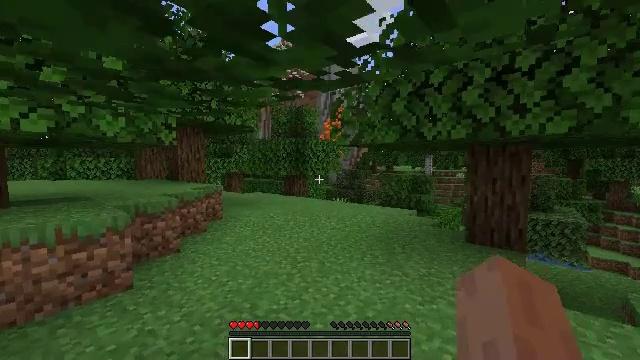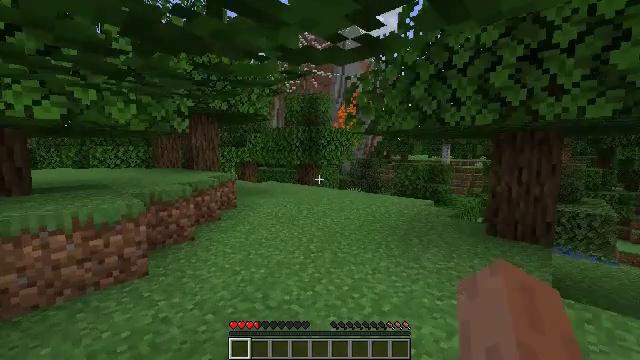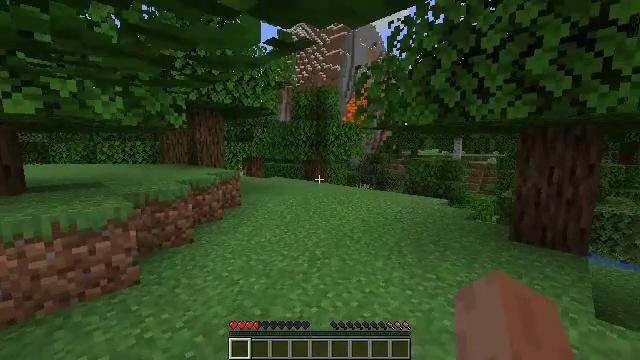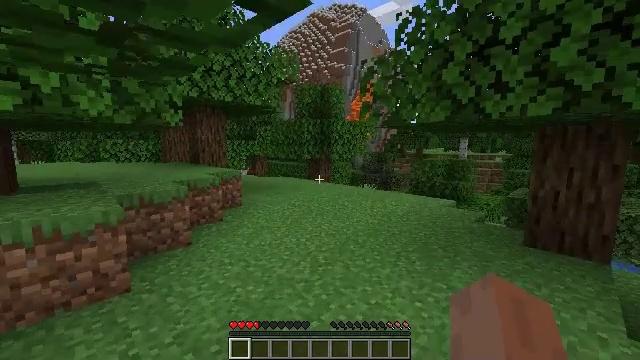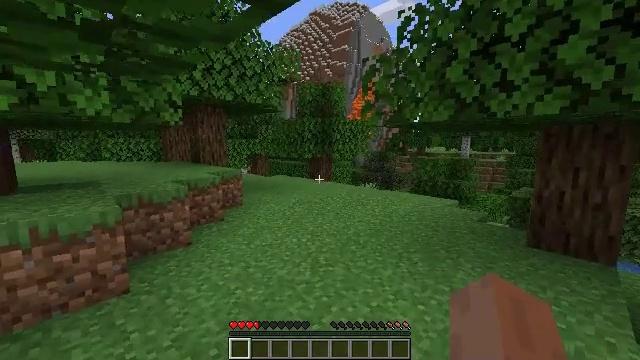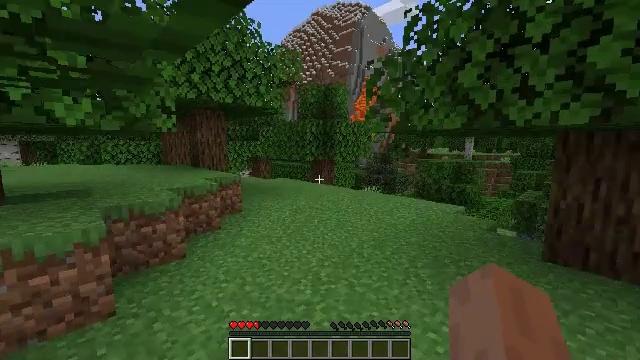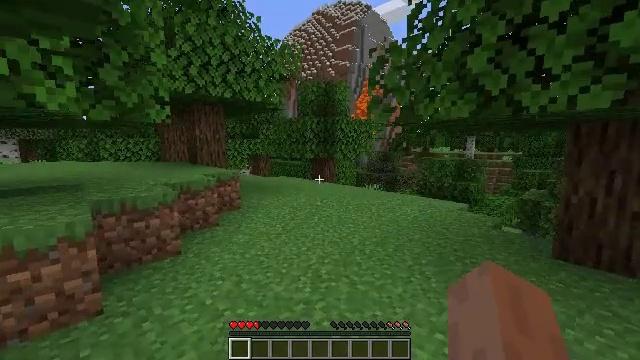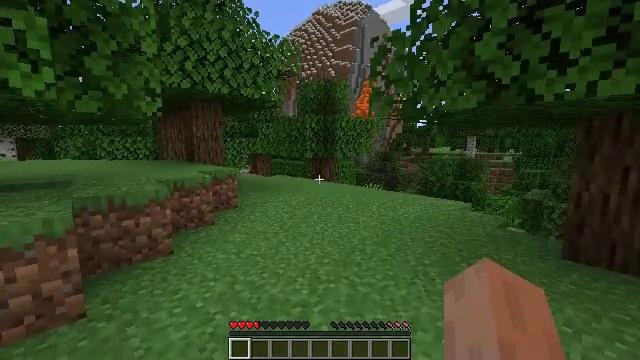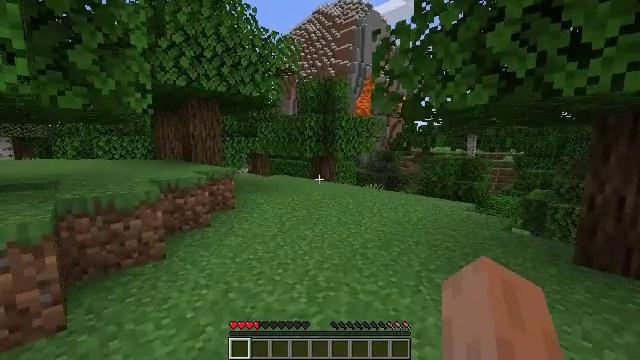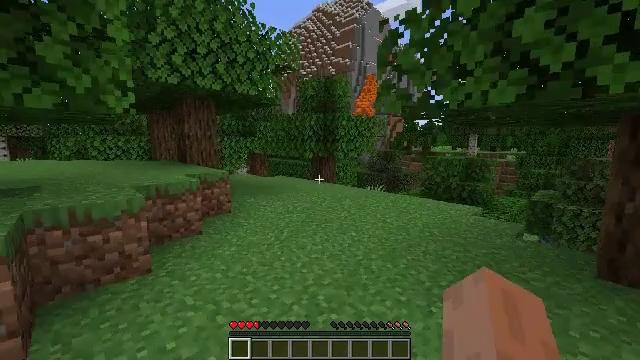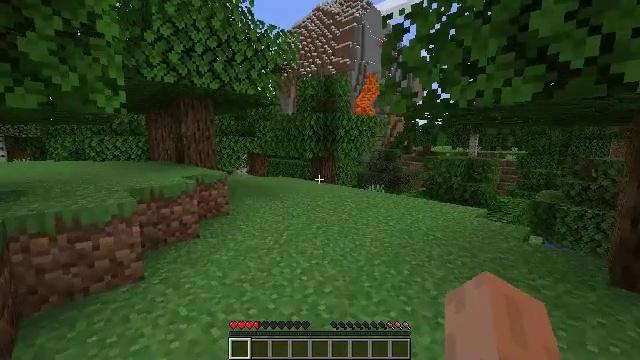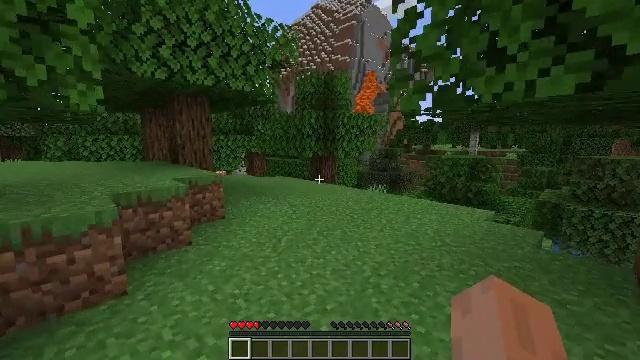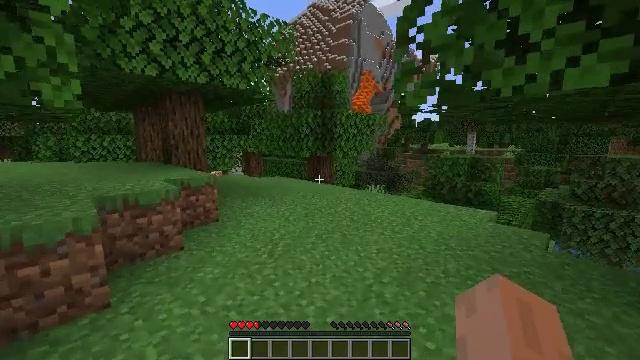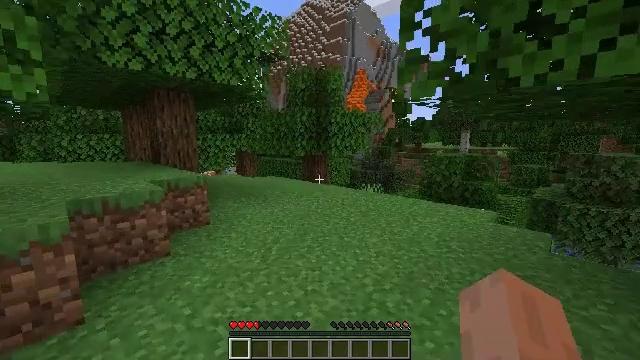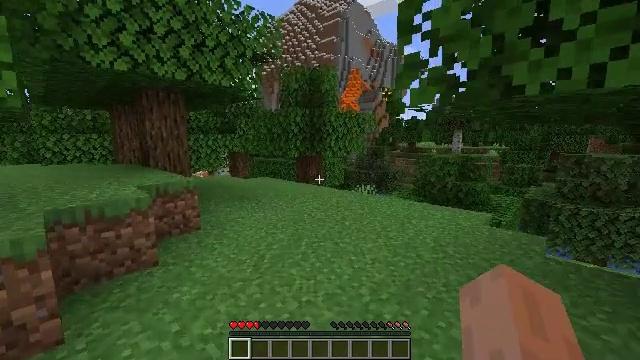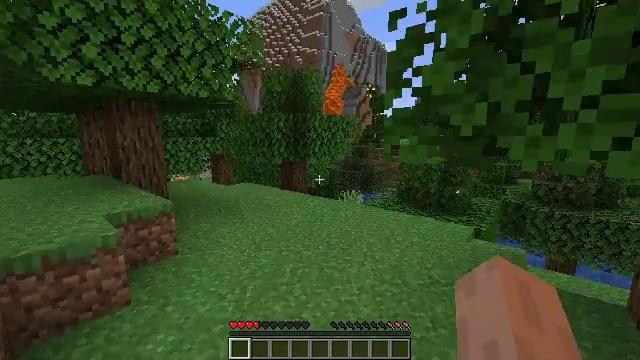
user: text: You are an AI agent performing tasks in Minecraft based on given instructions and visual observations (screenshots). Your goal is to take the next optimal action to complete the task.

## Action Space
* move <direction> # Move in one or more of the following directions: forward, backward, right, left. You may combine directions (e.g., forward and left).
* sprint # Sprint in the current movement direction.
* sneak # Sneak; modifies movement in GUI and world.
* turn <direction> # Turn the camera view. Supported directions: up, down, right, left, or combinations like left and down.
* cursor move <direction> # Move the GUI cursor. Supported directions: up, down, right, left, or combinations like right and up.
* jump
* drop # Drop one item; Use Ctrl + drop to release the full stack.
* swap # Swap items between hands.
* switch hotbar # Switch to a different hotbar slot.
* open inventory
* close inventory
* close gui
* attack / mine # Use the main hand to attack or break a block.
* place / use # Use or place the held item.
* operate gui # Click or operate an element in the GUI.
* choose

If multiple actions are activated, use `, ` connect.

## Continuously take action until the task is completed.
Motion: motion action
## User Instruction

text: Hunt a pig.
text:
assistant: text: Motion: move forward, sprint, turn left and down, jump
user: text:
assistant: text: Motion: move forward, sprint, turn left and down, jump
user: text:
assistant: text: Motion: move forward, sprint, jump
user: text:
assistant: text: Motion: move forward, sprint, jump
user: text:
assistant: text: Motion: move forward, sprint, jump
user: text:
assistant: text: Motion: move forward, sprint, jump
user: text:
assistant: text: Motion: move forward, sprint, jump
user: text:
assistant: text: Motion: move forward, sprint, jump
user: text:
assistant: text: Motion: move forward, sprint, jump
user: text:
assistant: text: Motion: move forward, sprint, jump
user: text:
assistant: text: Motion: move forward, sprint, jump
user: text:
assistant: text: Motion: move forward, sprint, jump
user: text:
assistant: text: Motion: move forward, sprint, turn right, jump
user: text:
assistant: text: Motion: move forward, sprint, turn right, jump
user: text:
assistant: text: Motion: move forward, sprint, turn right and down, jump
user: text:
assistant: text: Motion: move forward, sprint, jump
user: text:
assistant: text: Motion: move forward, sprint, jump
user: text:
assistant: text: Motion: move forward, sprint, jump
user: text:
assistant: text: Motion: move forward, sprint, turn right, jump
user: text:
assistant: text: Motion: move forward, sprint, jump
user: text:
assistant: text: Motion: move forward, sprint, jump
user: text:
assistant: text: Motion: move forward, sprint, jump
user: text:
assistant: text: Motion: move forward, sprint, turn right, jump
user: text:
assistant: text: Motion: move forward, sprint, turn right, jump
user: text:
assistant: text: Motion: move forward, sprint, turn right, jump
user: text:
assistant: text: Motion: move forward, sprint, jump
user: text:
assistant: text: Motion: move forward, sprint, turn right, jump
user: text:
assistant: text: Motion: move forward, sprint, jump
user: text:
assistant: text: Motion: move forward, sprint, jump
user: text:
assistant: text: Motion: move forward, sprint, jump